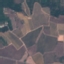
Land use / land cover: PermanentCrop